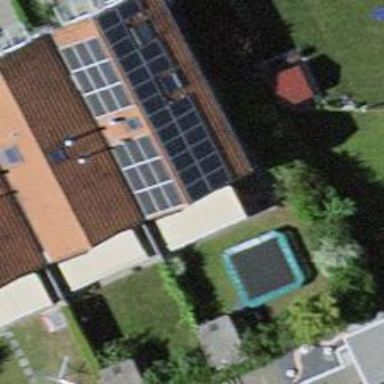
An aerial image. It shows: Solar power generator using photovoltaic method with solar photovoltaic panel types.